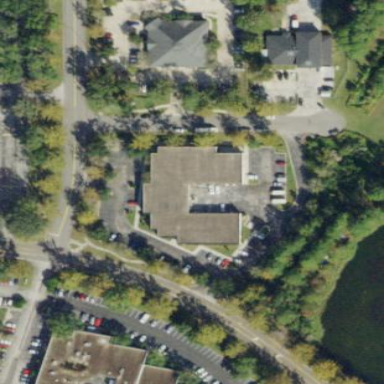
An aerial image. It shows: Commercial building.